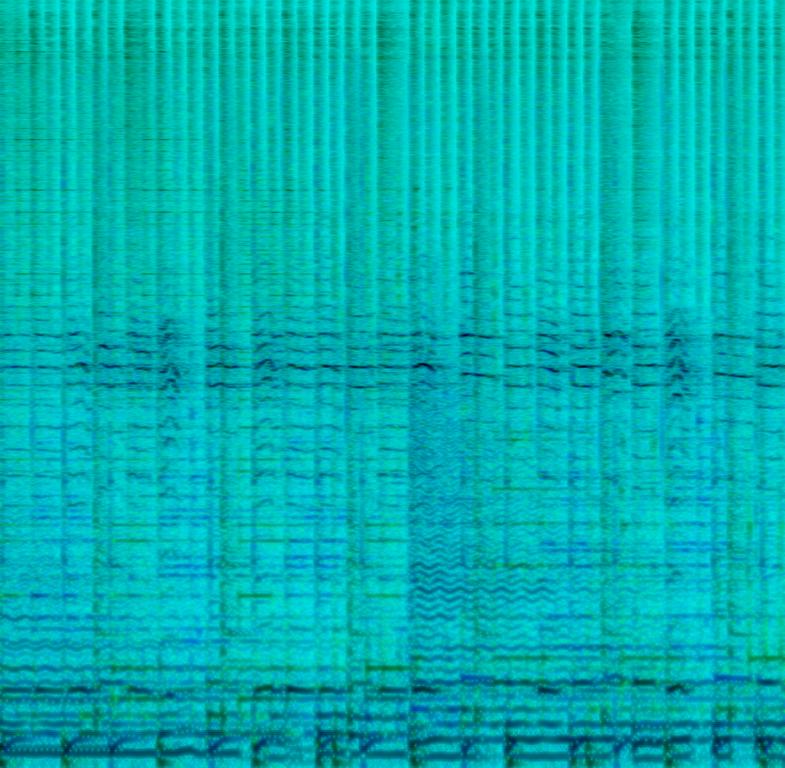
This song has some experimental sounds. The string instrument sounds processed and slightly oriental. The synth plucks sound as running through different effects that are changing the bit rate and some filters. These elements are panned to the right and left and right side of the speakers playing different melodies. An acoustic drum is holding the whole construct together while an e-bass is playing his own run along with the drums. An e-guitar is playing long single chords. This song may be playing in an adventurous indie-videogame.